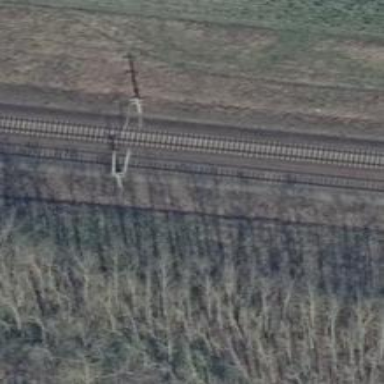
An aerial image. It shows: Milestone along the railway track with catenary mast.